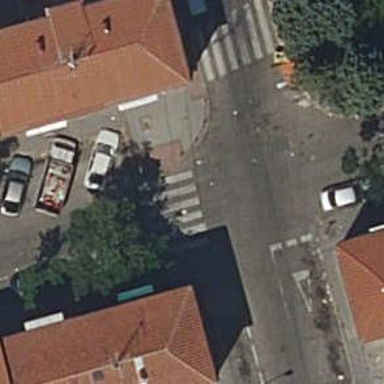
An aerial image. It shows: Uncontrolled footway crossing with markings.